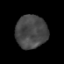
Tissue: prostate
Cell type: Myeloid cells
Senescence score: 0.3604
Nuclear area (px): 1018
Mean DAPI intensity: 71.656